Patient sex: M
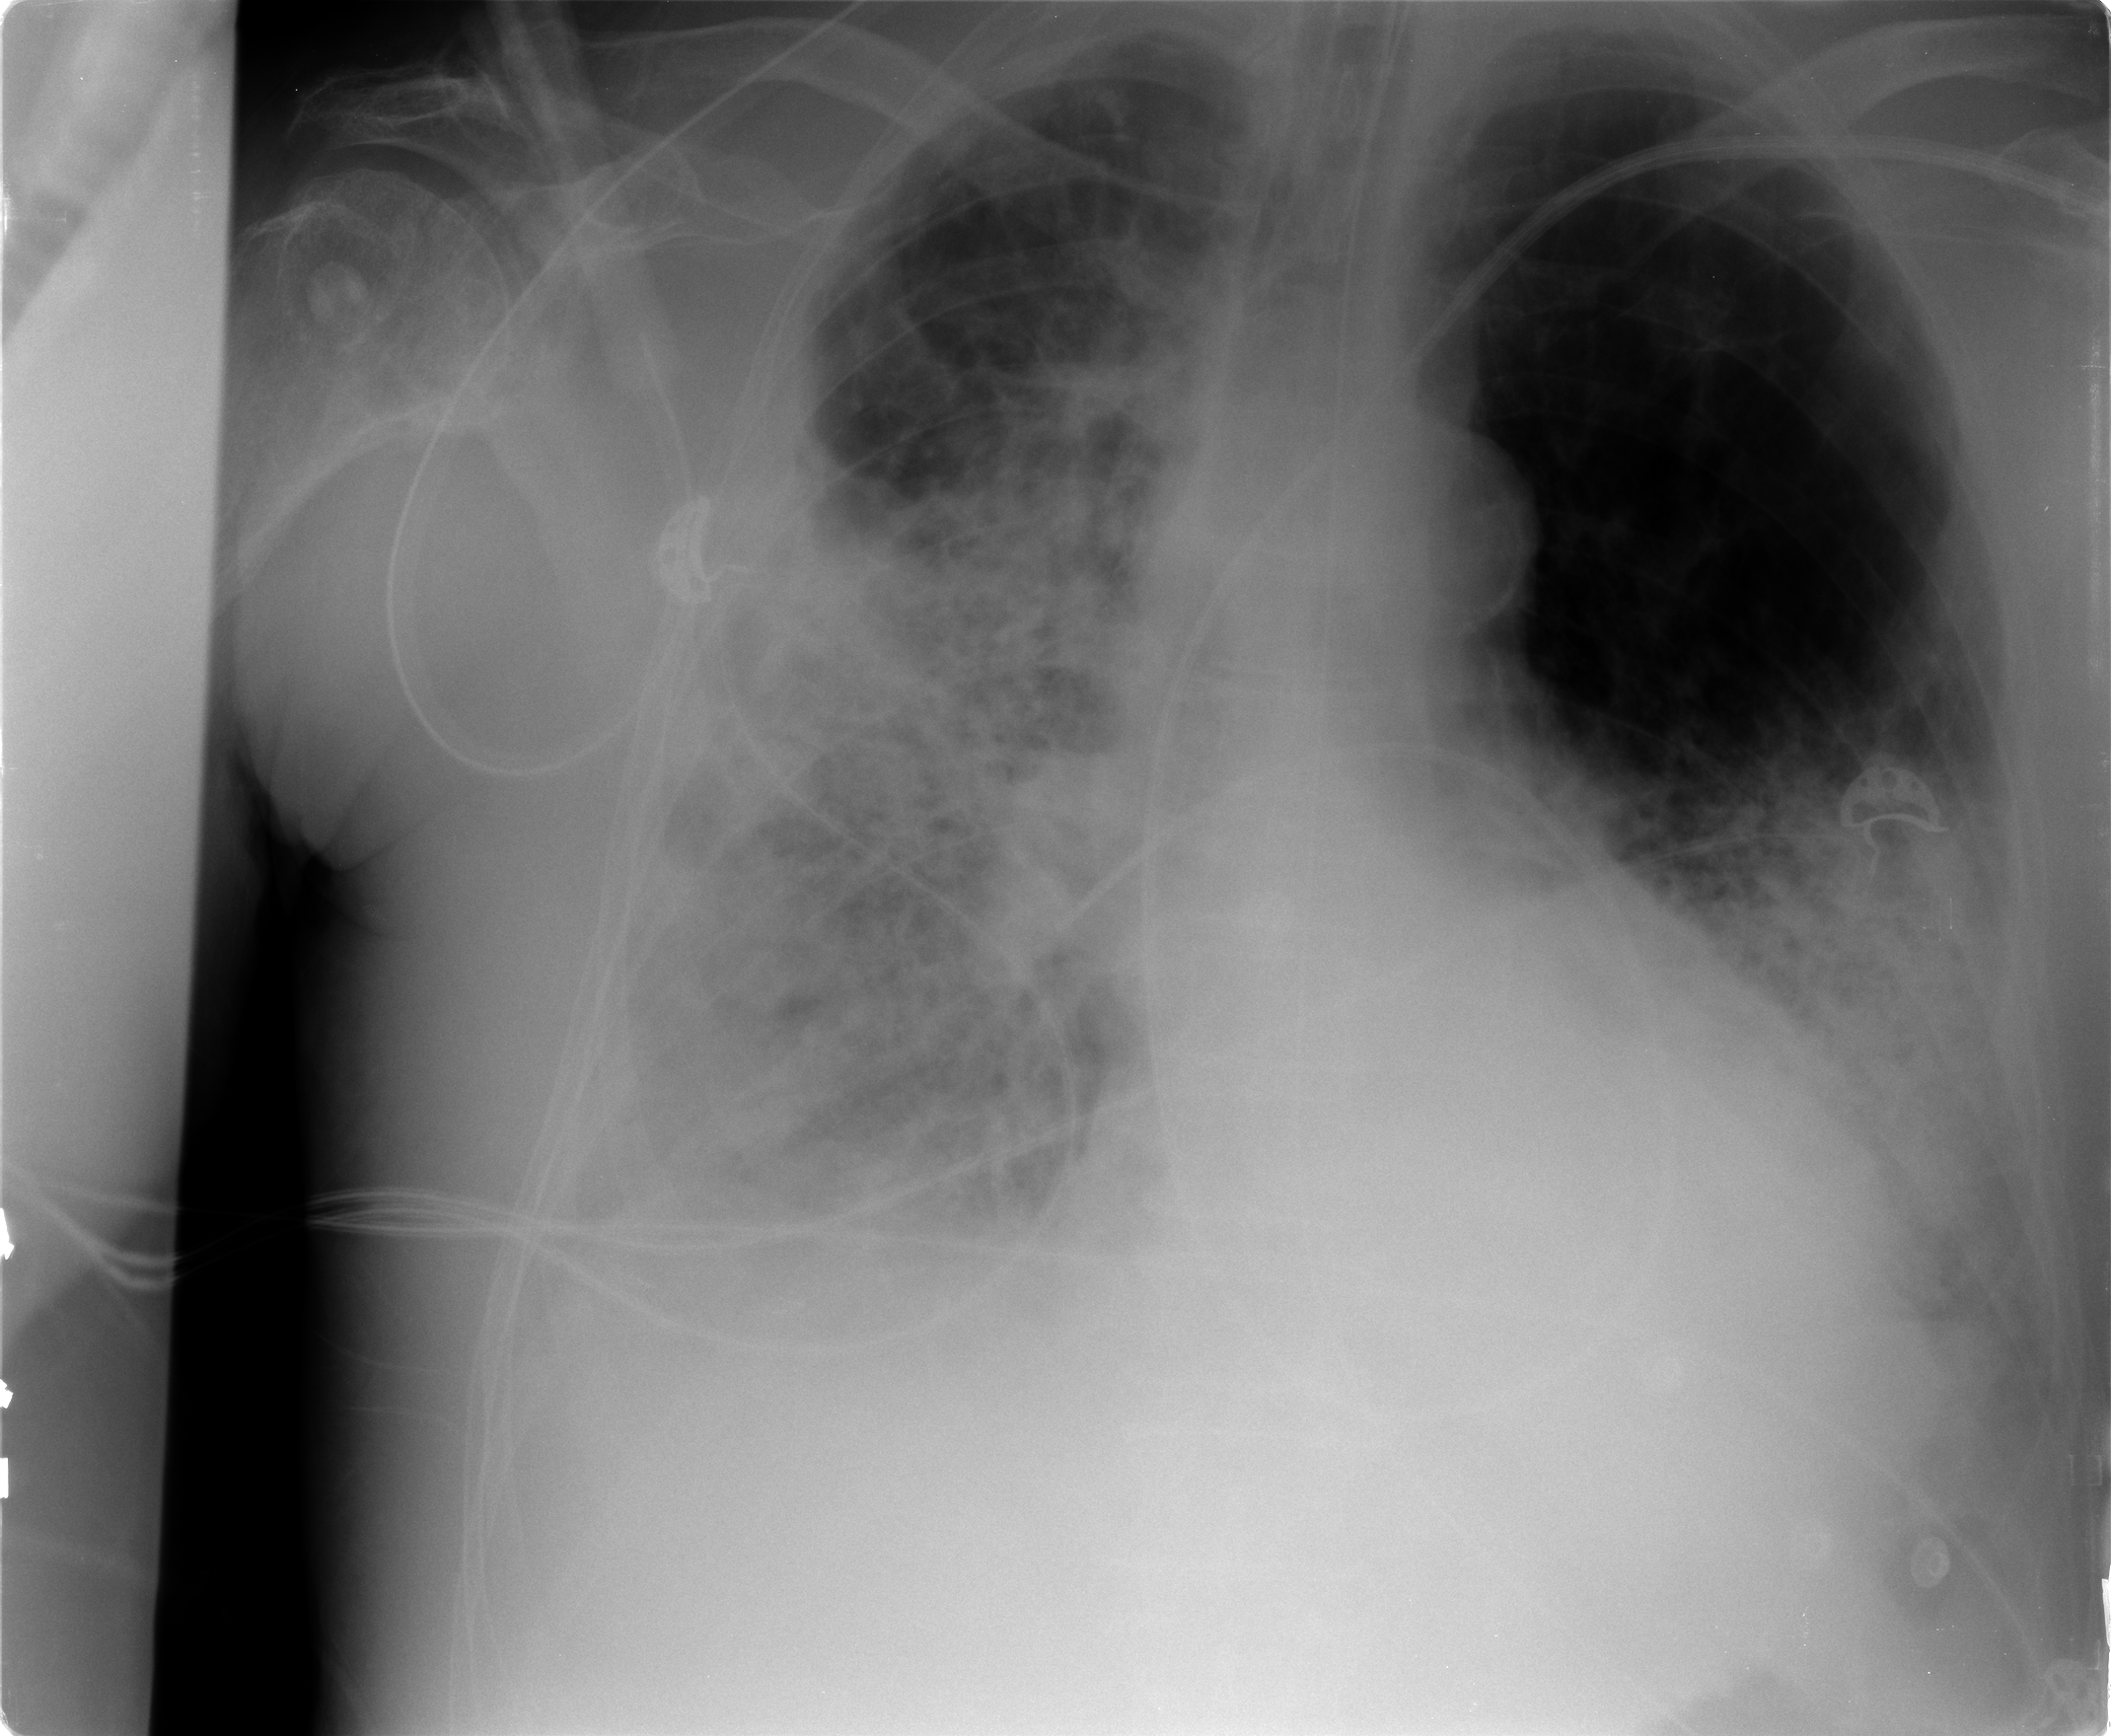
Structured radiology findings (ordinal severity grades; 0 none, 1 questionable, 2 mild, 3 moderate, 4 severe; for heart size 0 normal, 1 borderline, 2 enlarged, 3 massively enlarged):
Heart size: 0
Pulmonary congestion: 2
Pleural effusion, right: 3
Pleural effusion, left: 2
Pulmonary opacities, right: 4
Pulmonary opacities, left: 3
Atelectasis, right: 3
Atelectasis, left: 3